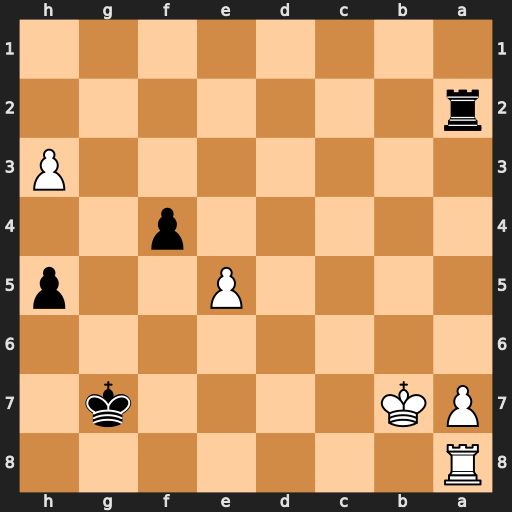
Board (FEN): R7/PK4k1/8/4P2p/5p2/7P/r7/8
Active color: b
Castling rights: -
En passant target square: -
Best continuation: f3 Rd8 f2